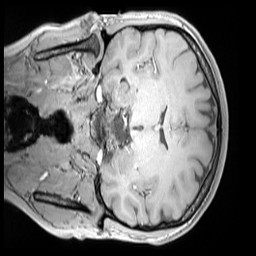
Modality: MP2RAGE
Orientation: coronal
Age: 14
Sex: female
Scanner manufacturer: siemens
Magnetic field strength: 3 T
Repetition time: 4 s
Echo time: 0.00303 s